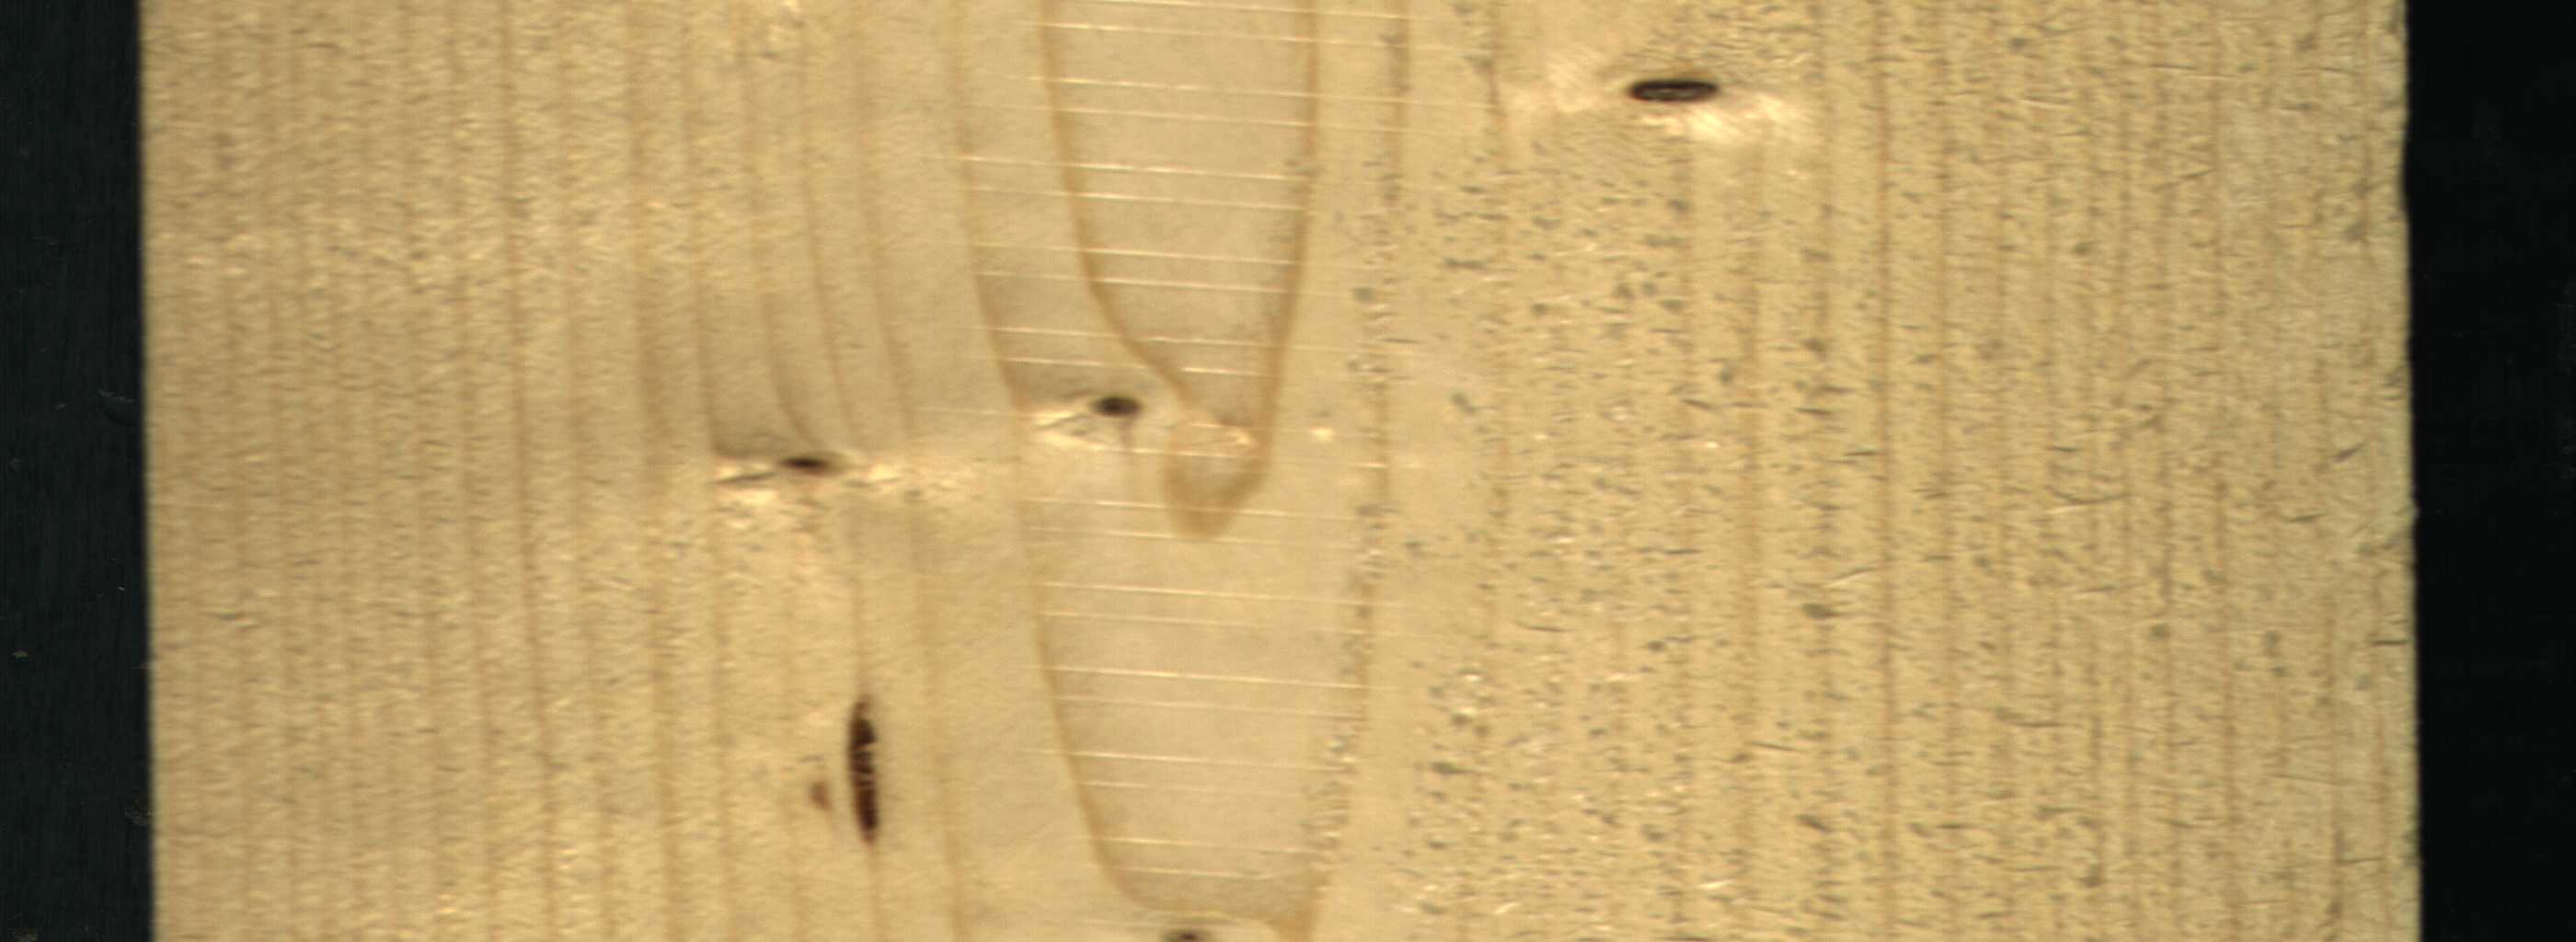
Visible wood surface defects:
resin
Dead_Knot
Live_Knot
Live_Knot
Live_Knot